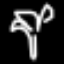
Label: palm tree